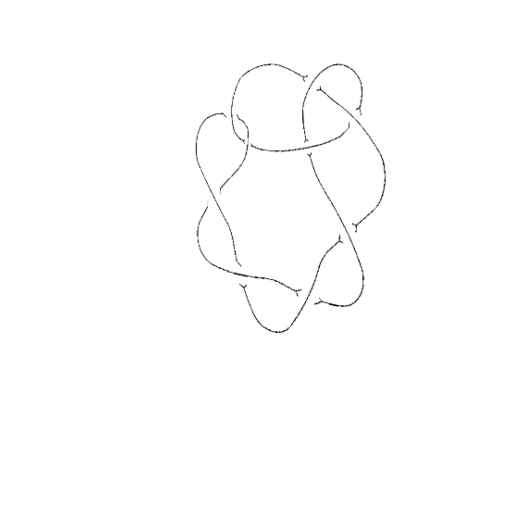
Crossing number: 9